Question: I improved a lot my code and now all the API run really fast, I also added memcache and I have a great hit ratio ..
But sometimes I get meaningless delays.
I attached here the most significant appstats screenshot: more than 20 seconds in total to run 90ms of RPCs; how is it possible? Where should I look to find the origin of those delays?
I am really stuck because I don't understand what's happening between the RPCs and I don't know what else I can do in order to get more informations.
Just a thought: each HTTP call is handled by the same GAE instance, right? Because my instances took a lot of time to warmup .. But I don't think it is related
BTW: I am coding in Java.

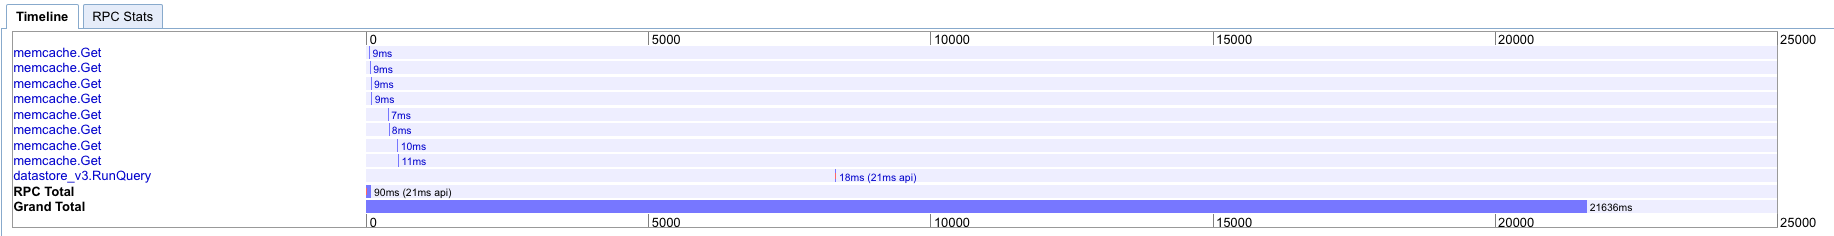
Answer: Usually the unaccounted for "hole" in the middle of appstats is your code executing.
Appstats records every rpc entry and exits and the areas he cannot record are your actual code running.
Do you have logs for the time in which the application was between those two calls?